Question: How to programmatically configure a proxy server for connectivity on the local network to the internet using a windows application.
Please suggest a good example/reference.
Screenshot shows the windows application form for setting proxy server

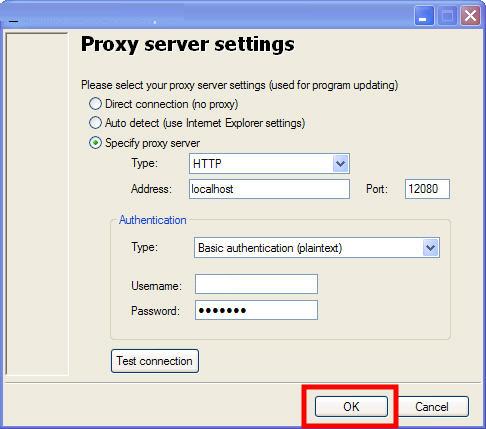
Answer: <URL>. Use this link as reference